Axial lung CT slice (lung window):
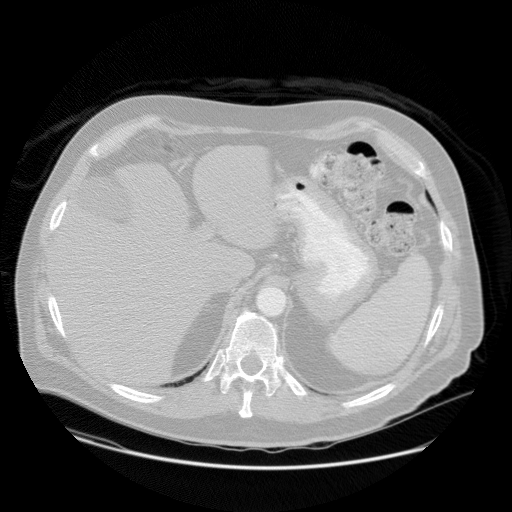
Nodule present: no